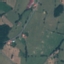
Land use / land cover: Pasture